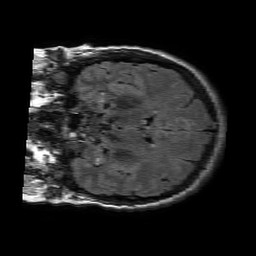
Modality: FLAIR
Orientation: coronal
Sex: female
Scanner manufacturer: philips
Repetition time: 11 s
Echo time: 0.125 s